Question: In our web-aplication we use several alerts like this:

I need to retrieve link from this alert.
I did:
'''
Alert alert = driver.switchTo().alert();
String link = alert.getText();
'''
But 'alert.getText()' returns "Link to copy" not a link in textfield
so how can I get link in this case?
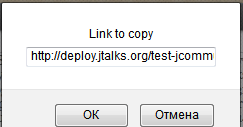
Answer: WebDriver will be unable to retrieve the link text.
For Windows, you could leverage the Windows Automation API to scrape the text, other operating systems probably have similar APIs that you could utilize - but the short answer is that WebDriver won't be able to do this.